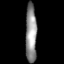
Tissue: lung
Cell type: Epithelial cells
Senescence score: 0.1944
Nuclear area (px): 652
Mean DAPI intensity: 141.393